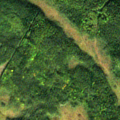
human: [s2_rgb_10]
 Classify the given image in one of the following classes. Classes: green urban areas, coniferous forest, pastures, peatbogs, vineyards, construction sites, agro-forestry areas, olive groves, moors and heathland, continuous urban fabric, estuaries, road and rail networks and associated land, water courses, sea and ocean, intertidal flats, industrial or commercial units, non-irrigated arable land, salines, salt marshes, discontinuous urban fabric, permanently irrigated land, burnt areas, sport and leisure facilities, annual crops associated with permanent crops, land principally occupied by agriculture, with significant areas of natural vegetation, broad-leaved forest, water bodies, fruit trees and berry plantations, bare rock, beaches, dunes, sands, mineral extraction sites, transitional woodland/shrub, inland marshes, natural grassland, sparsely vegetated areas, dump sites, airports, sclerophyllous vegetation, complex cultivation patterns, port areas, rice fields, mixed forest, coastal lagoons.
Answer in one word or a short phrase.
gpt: coniferous forest